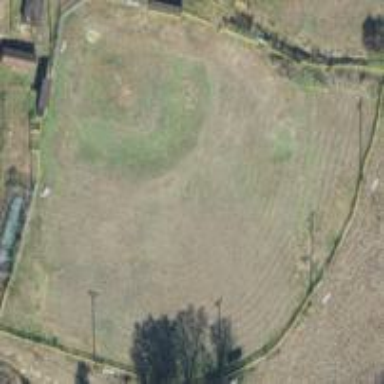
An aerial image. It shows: Baseball pitch for leisure land activities.